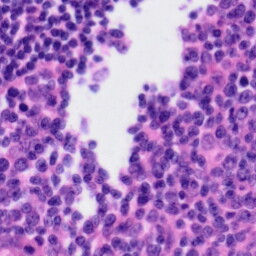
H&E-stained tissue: Tonsil